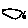
Label: fish